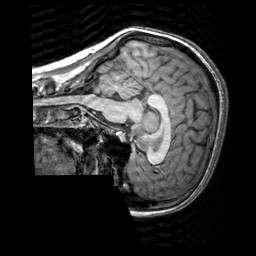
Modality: T1w
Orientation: sagittal
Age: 23
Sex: female
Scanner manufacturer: siemens
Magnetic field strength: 3 T
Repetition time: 2.3 s
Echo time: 0.00303 s